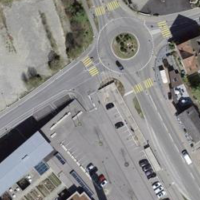
EUNIS habitat code: 54
Species observed at this site:
Milvus milvus